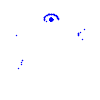
Particle: pion